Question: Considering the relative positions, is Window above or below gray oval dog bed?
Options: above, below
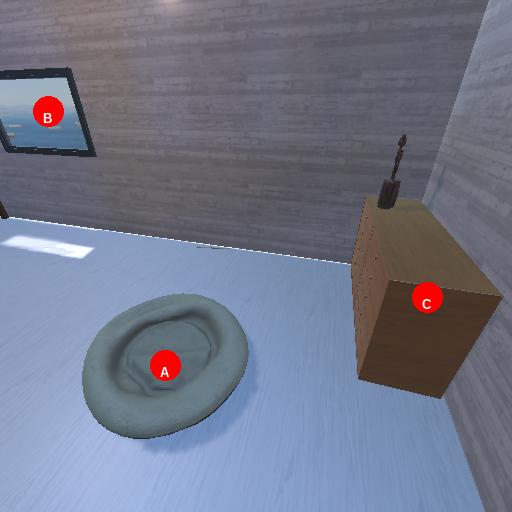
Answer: above